Question: After manually moving wordpress to another hosting, it can't find all the media (e.g. photos). I changed the old url in the database in 'wp-opitions' to the new one and changed 'wp-config' to connect to the new database.
The problem is that some images are showing up, and some wordpress can't find despite being in the same uploads directory.

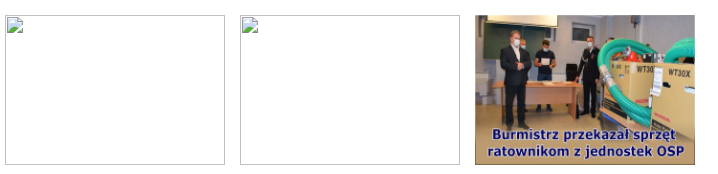
Answer: When migrating, it is not enough only to change the old url to the new one in the opitions table.
You need to change it in the whole database.
The images in the text are often set not by their ID, but simply by a link.
Try to install this plugin <URL> and replace the domain in all records through it.
If you have access to the old site and everything works there, try to install this plugin <URL> it will pack the entire site, with pictures and plugins settings and then do all the changes in the database.